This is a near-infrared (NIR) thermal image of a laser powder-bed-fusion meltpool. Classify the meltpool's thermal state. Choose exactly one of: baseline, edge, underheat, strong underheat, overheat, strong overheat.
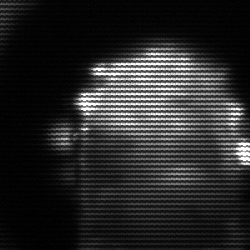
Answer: baseline